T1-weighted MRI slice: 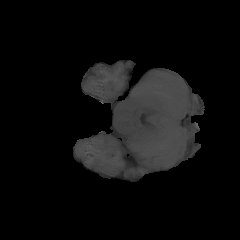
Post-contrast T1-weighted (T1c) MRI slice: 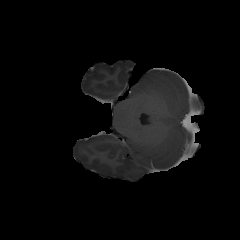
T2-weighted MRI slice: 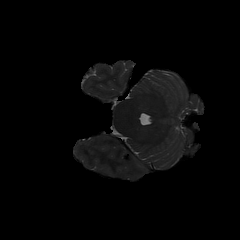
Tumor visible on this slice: no